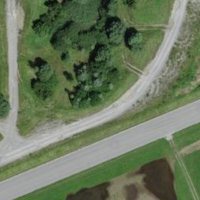
EUNIS habitat code: 52
Species observed at this site:
Tanacetum vulgare